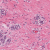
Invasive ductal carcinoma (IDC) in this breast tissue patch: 0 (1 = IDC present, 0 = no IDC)